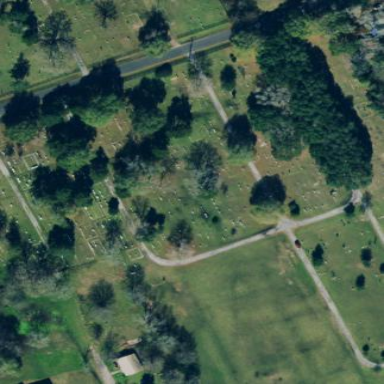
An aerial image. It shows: Cemetery.